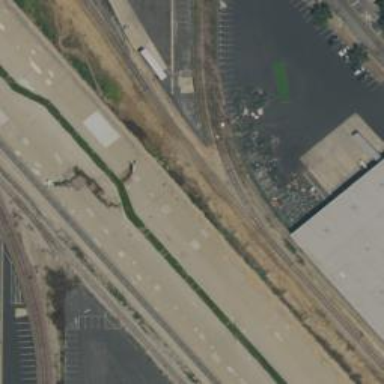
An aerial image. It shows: Disused railway spur service.